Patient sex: M
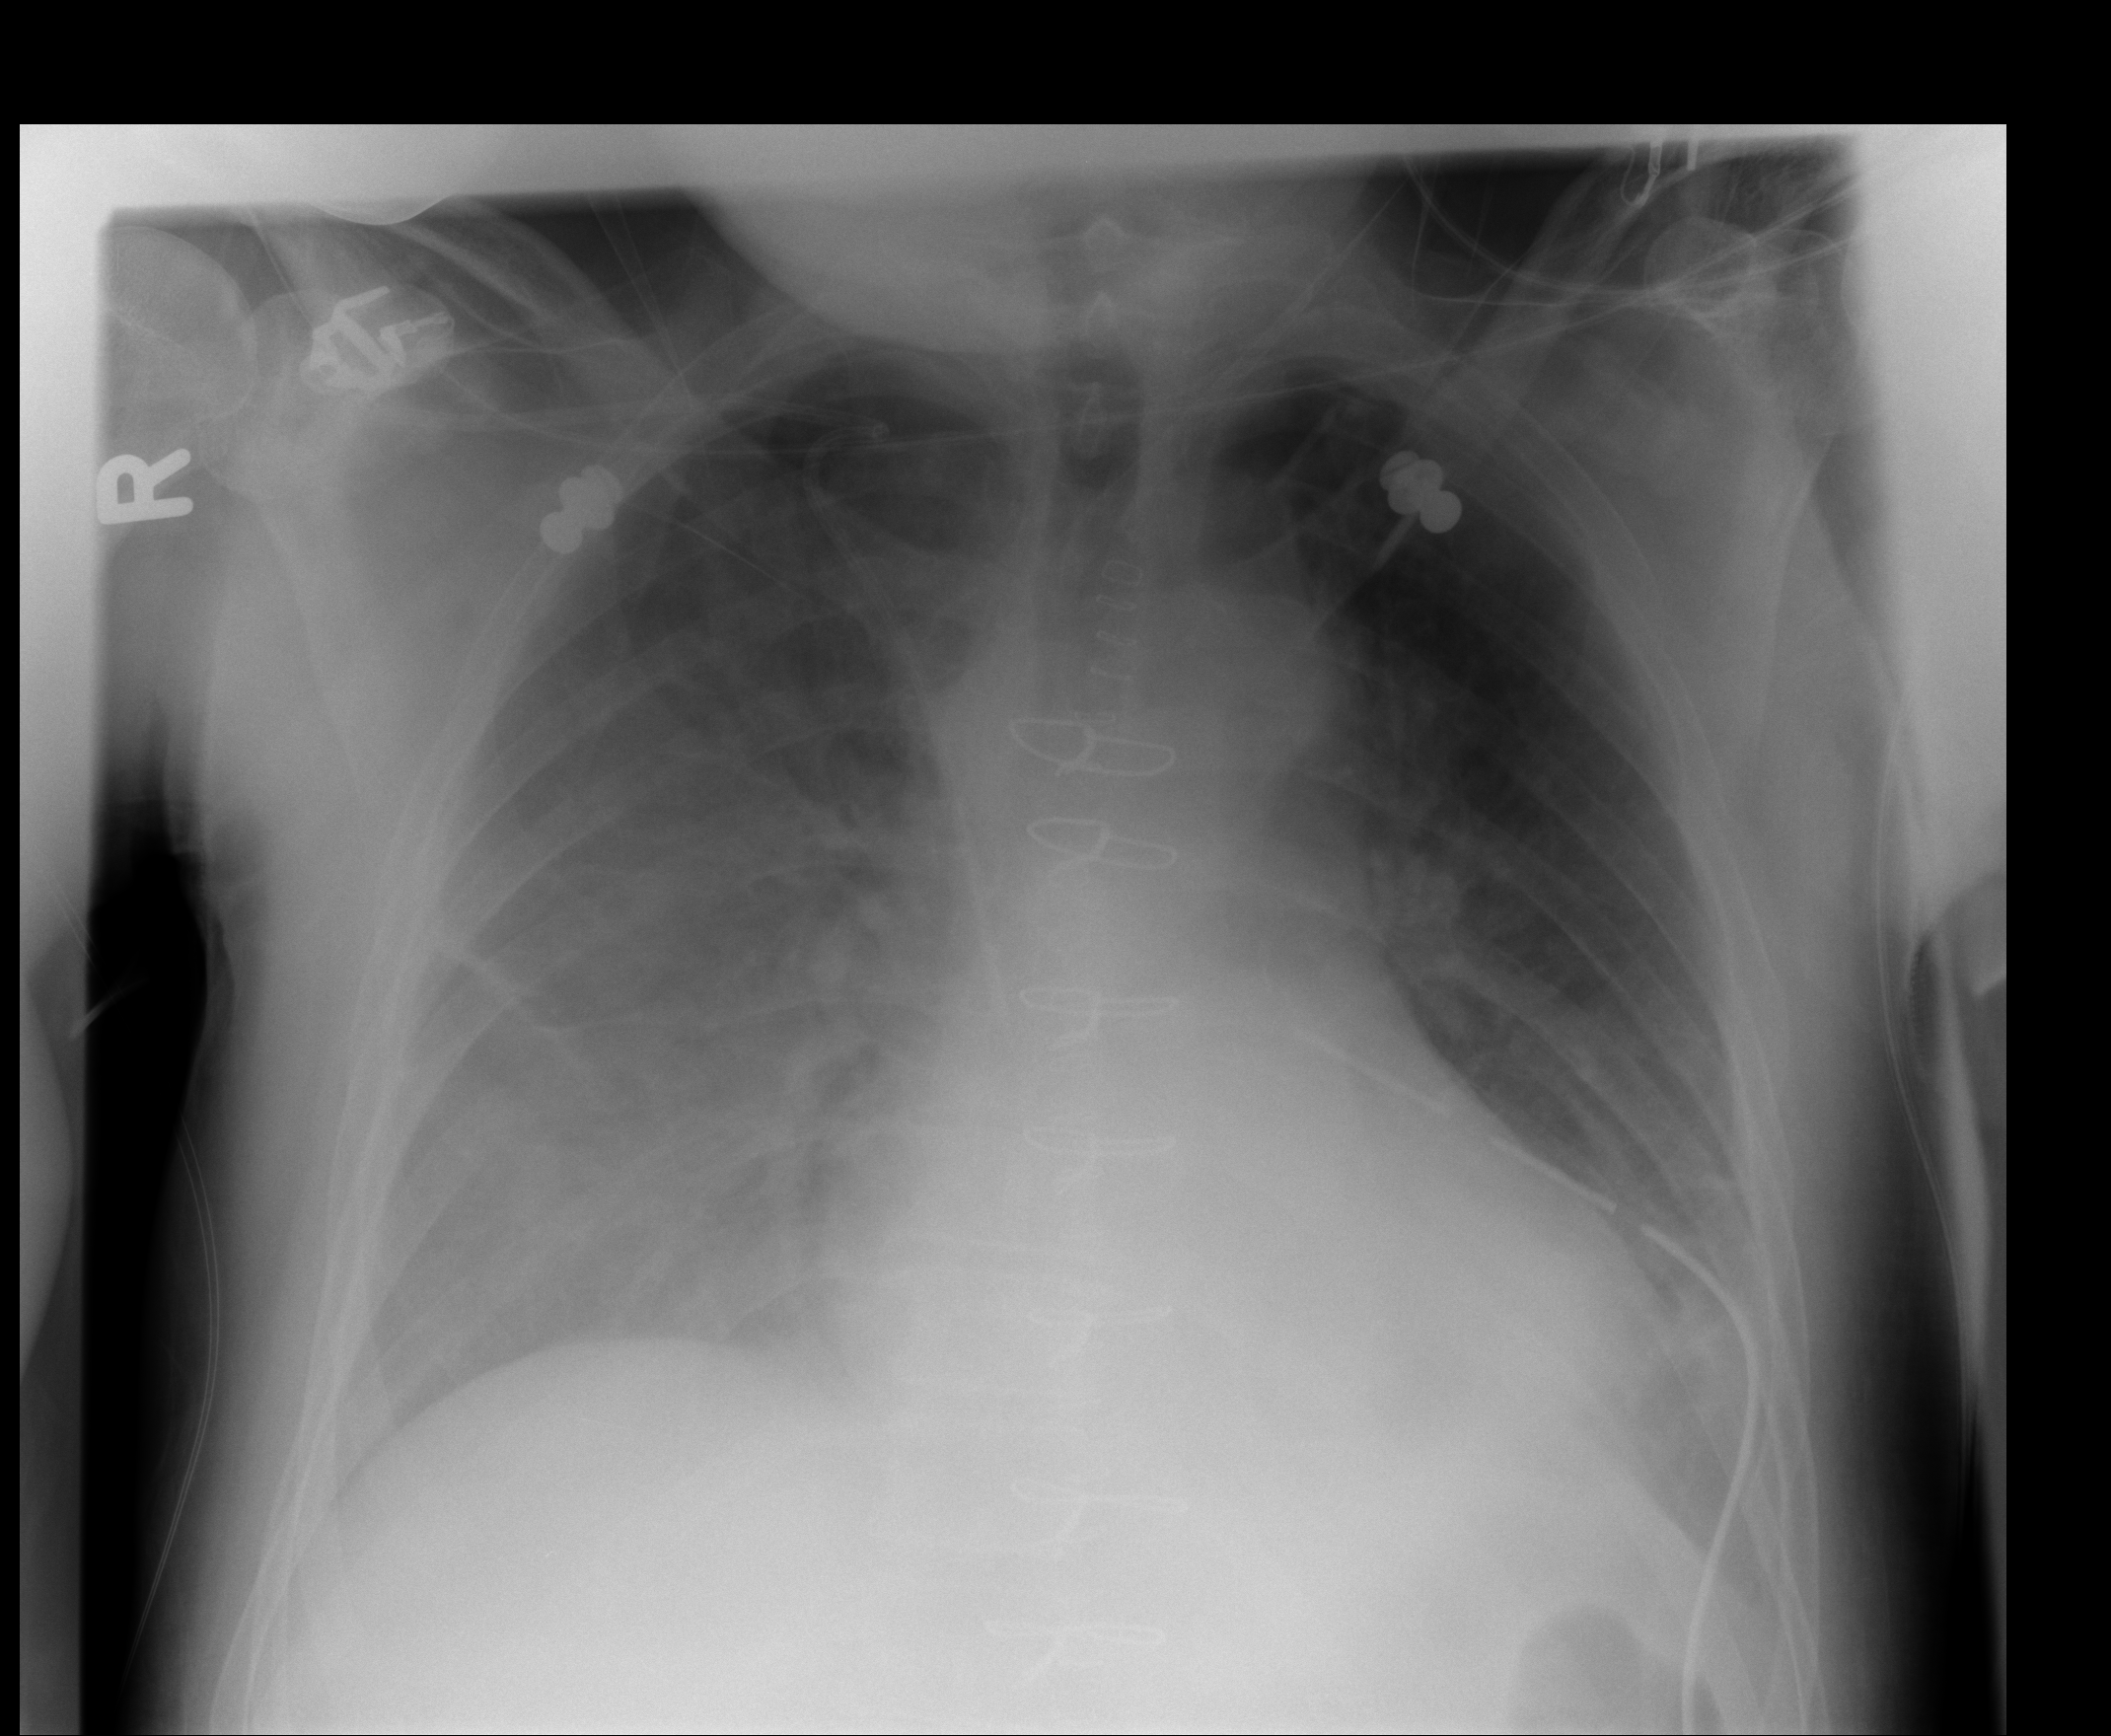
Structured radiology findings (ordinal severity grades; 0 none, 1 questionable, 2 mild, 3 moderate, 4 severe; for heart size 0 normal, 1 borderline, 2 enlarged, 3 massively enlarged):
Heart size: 1
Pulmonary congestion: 2
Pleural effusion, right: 2
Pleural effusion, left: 1
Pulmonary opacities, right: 1
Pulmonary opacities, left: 0
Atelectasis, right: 3
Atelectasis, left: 2